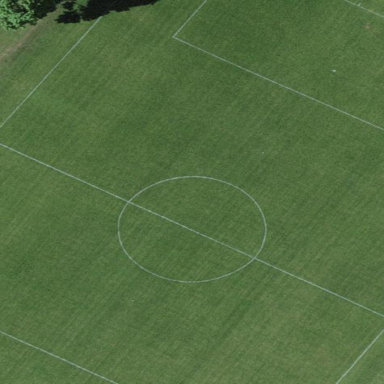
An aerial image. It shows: Multi-sport pitch with grass surface for leisure land activities.